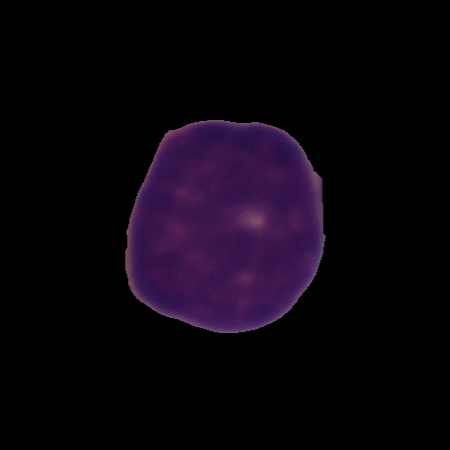
Label: cancer